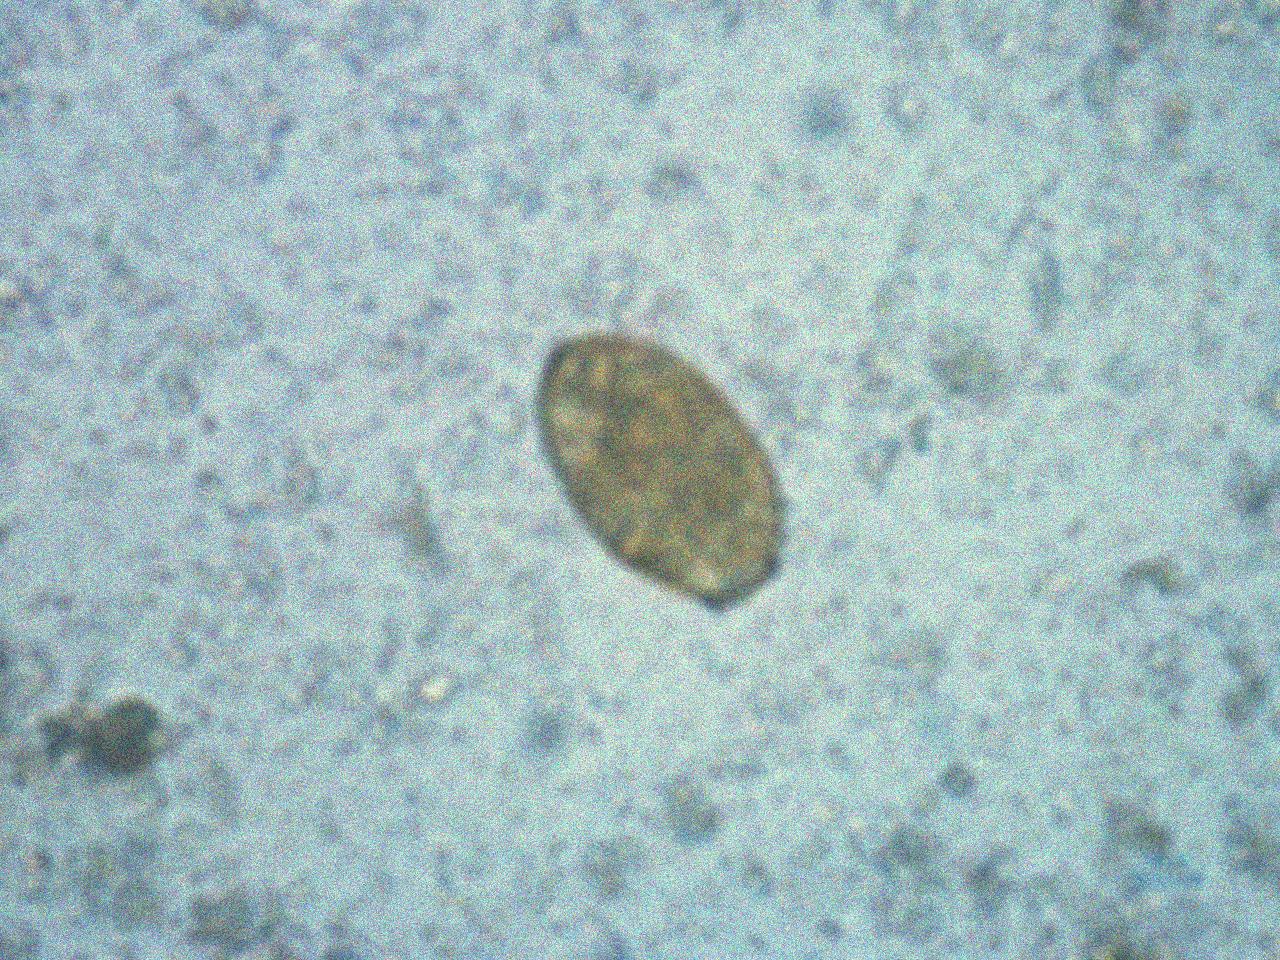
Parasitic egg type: Paragonimus spp